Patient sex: M
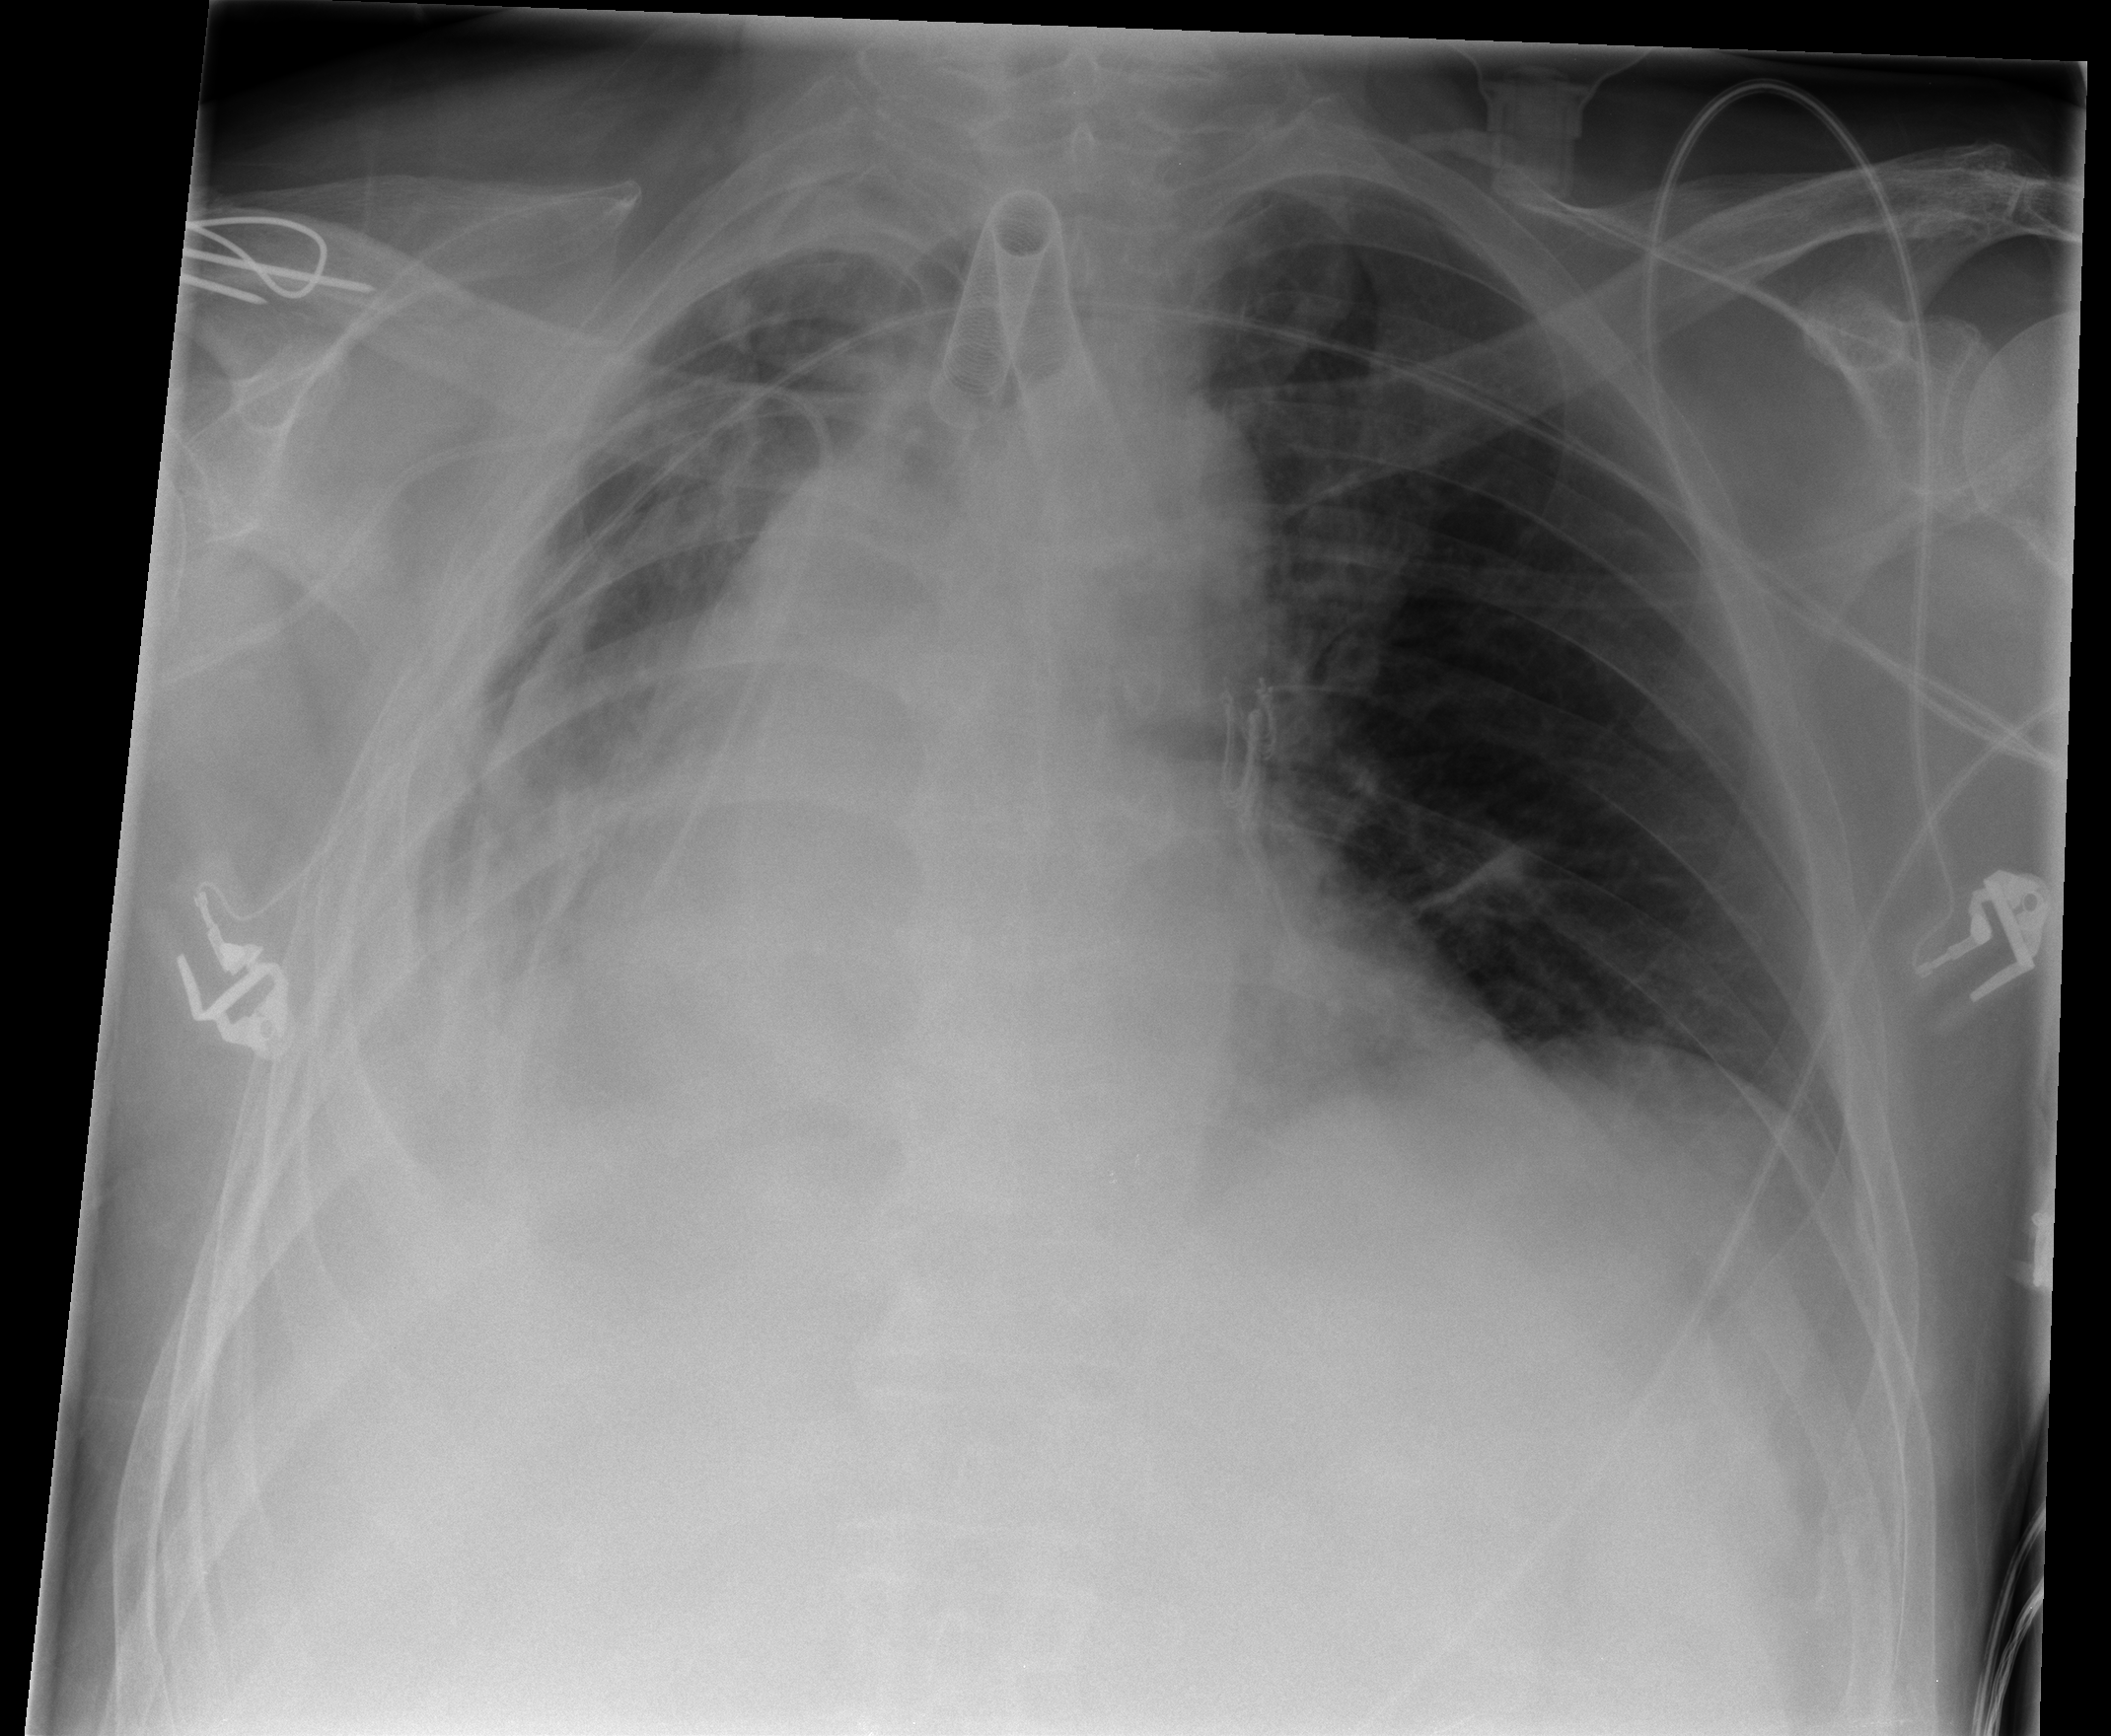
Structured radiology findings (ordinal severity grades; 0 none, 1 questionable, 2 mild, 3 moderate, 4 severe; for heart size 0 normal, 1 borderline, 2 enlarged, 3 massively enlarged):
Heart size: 2
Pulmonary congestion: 0
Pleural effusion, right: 3
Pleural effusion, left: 0
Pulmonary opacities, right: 3
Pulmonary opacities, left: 0
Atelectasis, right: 3
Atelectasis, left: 2